Aerial crown-view tile of a tropical tree (Barro Colorado Island, Panama), acquired 20250715:
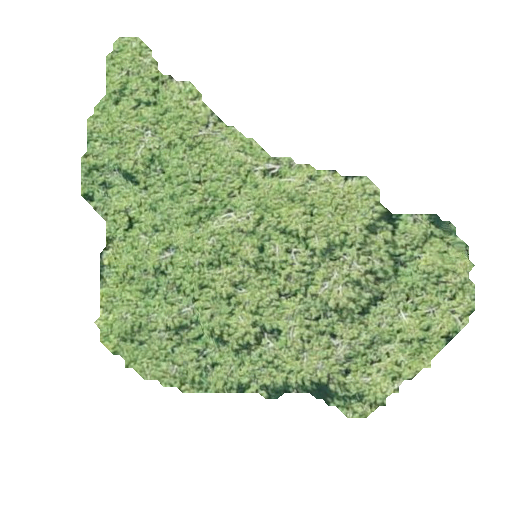
Species: Virola surinamensis
GBIF accepted scientific name: Virola surinamensis
Crown area: 131.89 m²